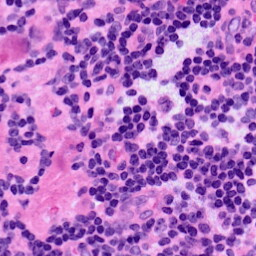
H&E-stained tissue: LymphNode